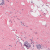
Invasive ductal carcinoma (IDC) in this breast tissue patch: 0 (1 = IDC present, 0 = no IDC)